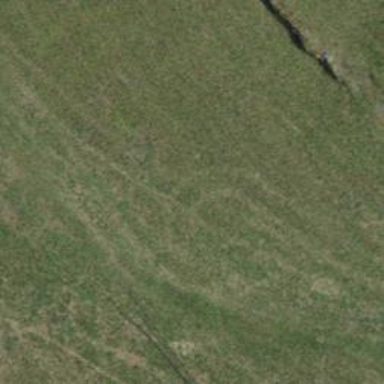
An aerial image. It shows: Grass track with grade 5 tracktype.